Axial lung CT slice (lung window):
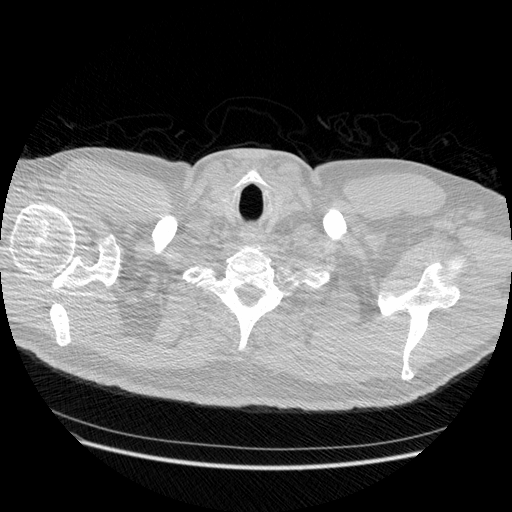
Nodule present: no